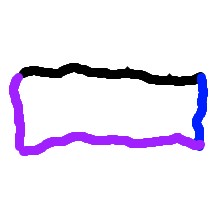
Shape: rectangle